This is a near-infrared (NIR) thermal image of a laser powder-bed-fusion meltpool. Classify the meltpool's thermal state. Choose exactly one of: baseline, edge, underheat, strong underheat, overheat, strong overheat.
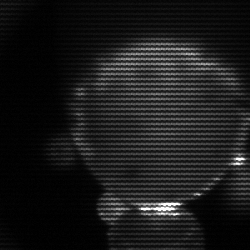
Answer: edge